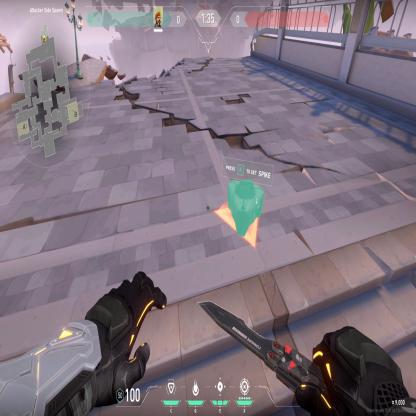
Label: dropped spike